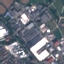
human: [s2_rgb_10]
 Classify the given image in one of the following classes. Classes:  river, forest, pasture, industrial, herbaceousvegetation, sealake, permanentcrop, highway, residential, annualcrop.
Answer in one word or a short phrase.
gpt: Industrial